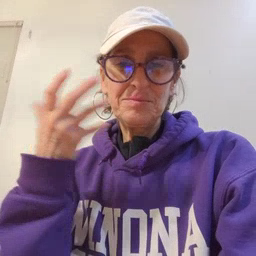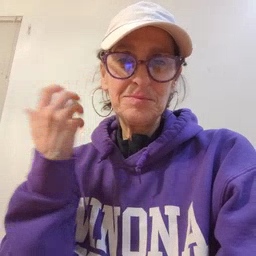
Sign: tiger